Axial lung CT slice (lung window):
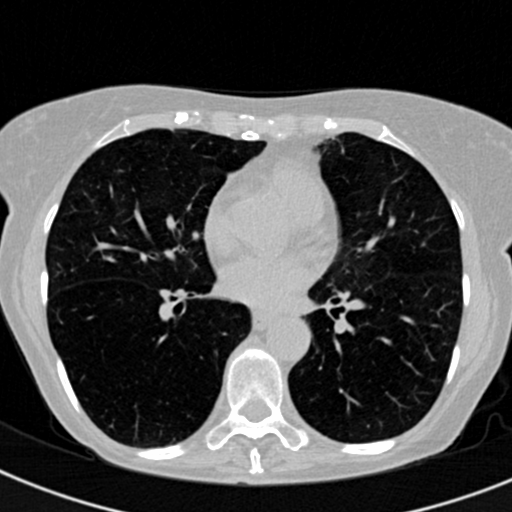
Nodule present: no